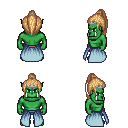
a pixel art fantasy rpg character, male body template, orc, green skin, overskirt, magenta pants, light blonde long topknot hairstyle, silver tiara, brown shoes, four views (front, back, left, right), 2x2 character sprite sheet, small pixel art, hard edges, no anti-aliasing